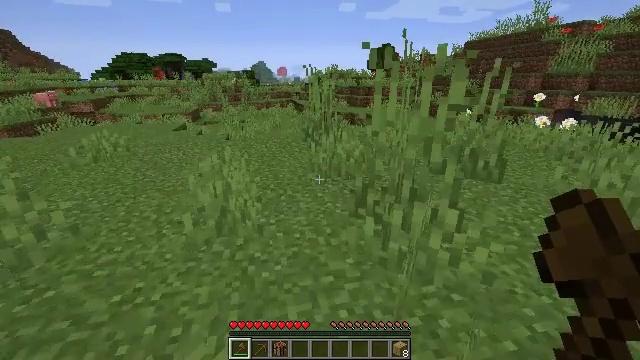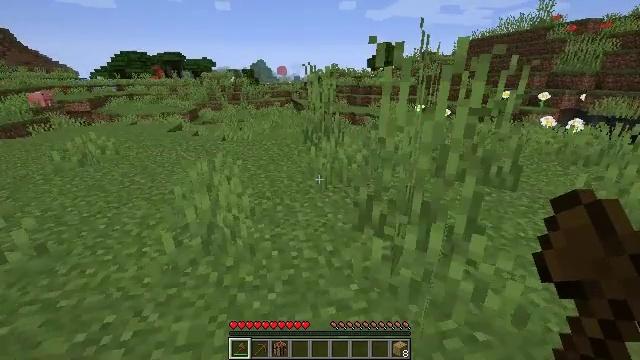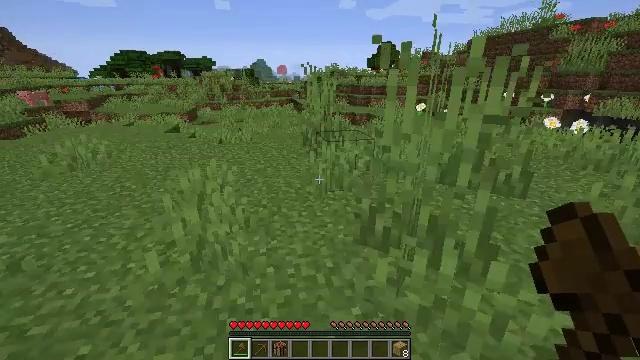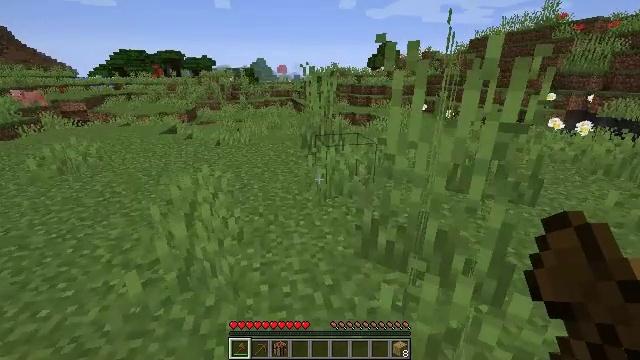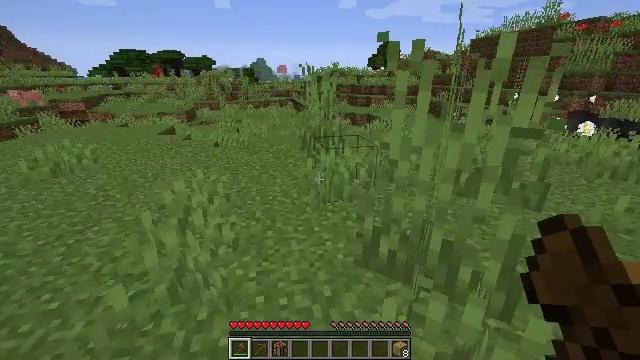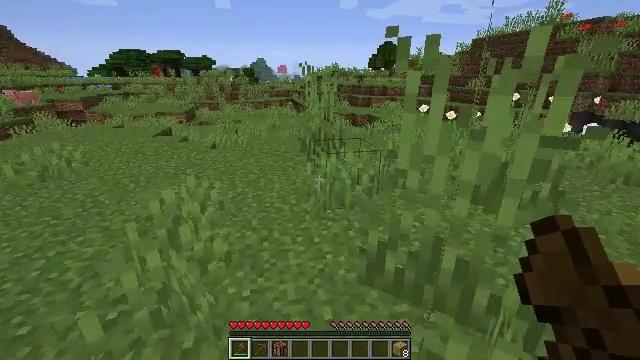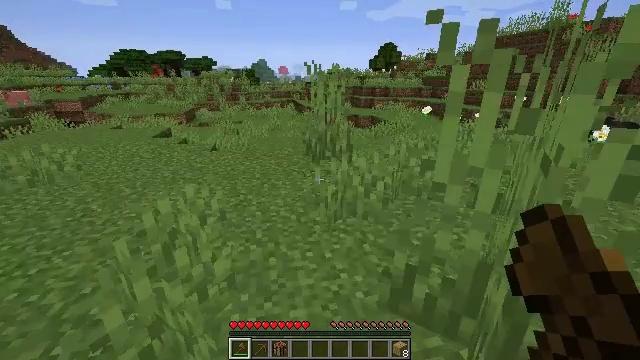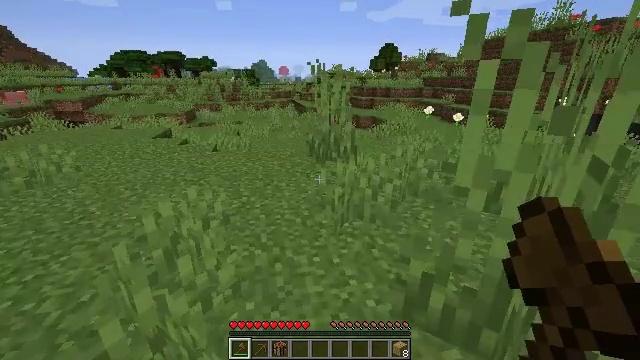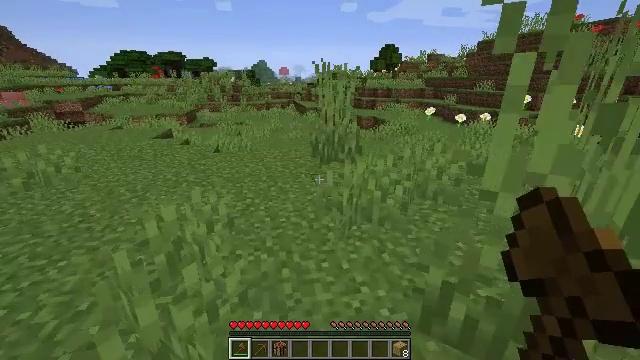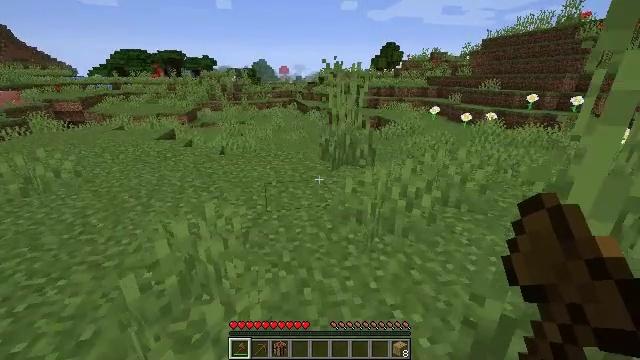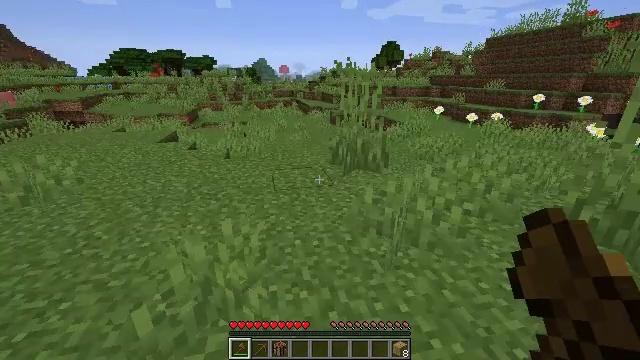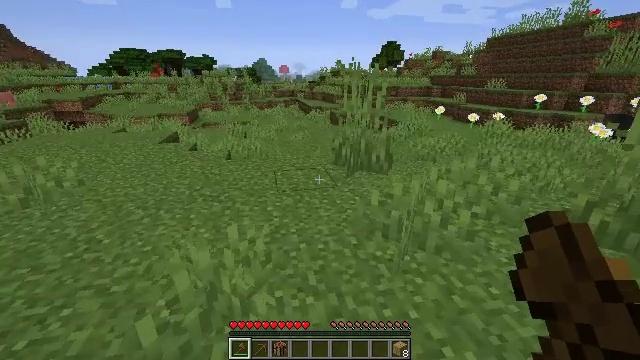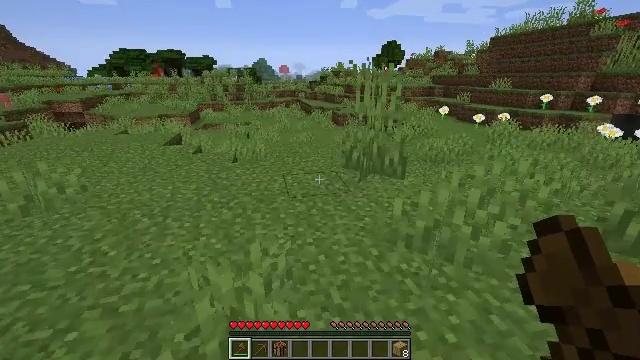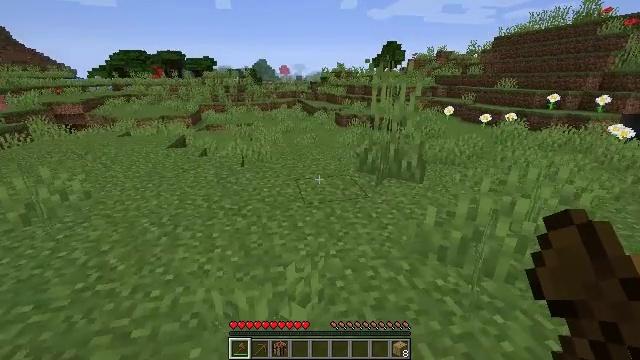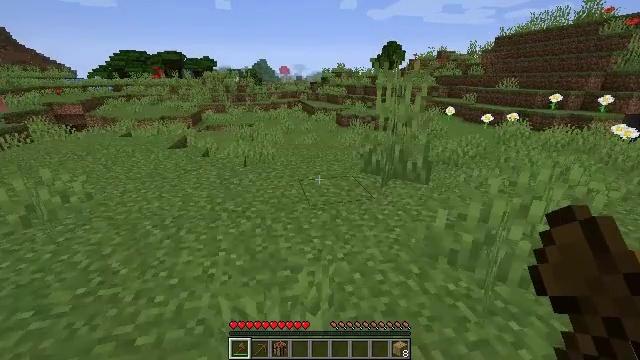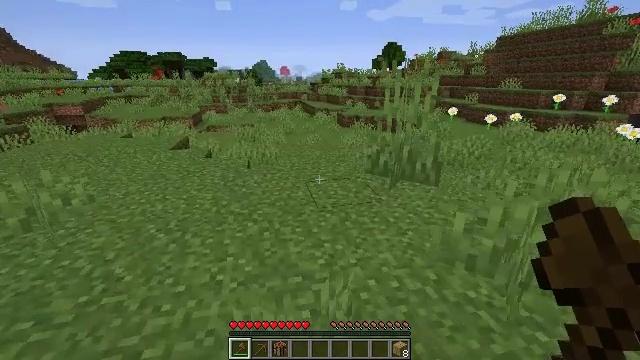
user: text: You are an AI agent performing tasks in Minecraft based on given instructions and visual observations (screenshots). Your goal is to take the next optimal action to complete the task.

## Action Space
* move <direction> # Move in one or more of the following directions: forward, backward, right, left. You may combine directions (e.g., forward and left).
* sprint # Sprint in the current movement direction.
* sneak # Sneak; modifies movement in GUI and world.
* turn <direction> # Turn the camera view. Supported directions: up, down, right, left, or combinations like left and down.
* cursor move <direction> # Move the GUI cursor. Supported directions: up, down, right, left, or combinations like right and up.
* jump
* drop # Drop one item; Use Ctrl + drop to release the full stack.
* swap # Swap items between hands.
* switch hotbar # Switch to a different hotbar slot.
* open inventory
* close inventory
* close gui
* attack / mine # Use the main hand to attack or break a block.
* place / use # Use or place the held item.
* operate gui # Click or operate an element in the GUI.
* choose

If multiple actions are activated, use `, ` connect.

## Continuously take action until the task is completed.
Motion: motion action
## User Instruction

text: Pick up the cornflower in the field.
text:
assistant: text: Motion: move forward
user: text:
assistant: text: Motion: move forward
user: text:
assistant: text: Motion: move forward
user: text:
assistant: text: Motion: move forward
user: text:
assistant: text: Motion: move forward and move left
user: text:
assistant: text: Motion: move forward and move left
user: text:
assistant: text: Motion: move forward and move left
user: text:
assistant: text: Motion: move forward and move left
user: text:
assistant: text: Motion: move forward and move left
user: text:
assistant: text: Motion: move forward and move left
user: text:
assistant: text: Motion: move forward and move left
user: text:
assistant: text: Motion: move forward and move left
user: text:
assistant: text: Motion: move forward and move left
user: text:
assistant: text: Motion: move forward and move left
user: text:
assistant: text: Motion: move forward and move left
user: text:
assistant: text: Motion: move forward and move left
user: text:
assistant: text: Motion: move forward and move left
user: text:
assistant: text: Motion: move forward and move left
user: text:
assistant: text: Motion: move forward and move left
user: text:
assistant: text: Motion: move forward and move left
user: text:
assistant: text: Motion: move forward and move left
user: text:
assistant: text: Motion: move forward and move left
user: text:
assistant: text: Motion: move forward and move left
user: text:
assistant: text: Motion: move forward
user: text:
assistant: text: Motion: move forward
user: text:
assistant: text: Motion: move forward, turn left
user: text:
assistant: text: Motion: move forward, turn left
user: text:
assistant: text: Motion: move forward, turn left and down
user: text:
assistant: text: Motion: move forward, turn left
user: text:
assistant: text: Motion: move forward, turn left